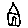
Label: house